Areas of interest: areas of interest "Ko Nan Mong Kok Comprehensive Market (Mei Shu Shui Zhuang West District East)"
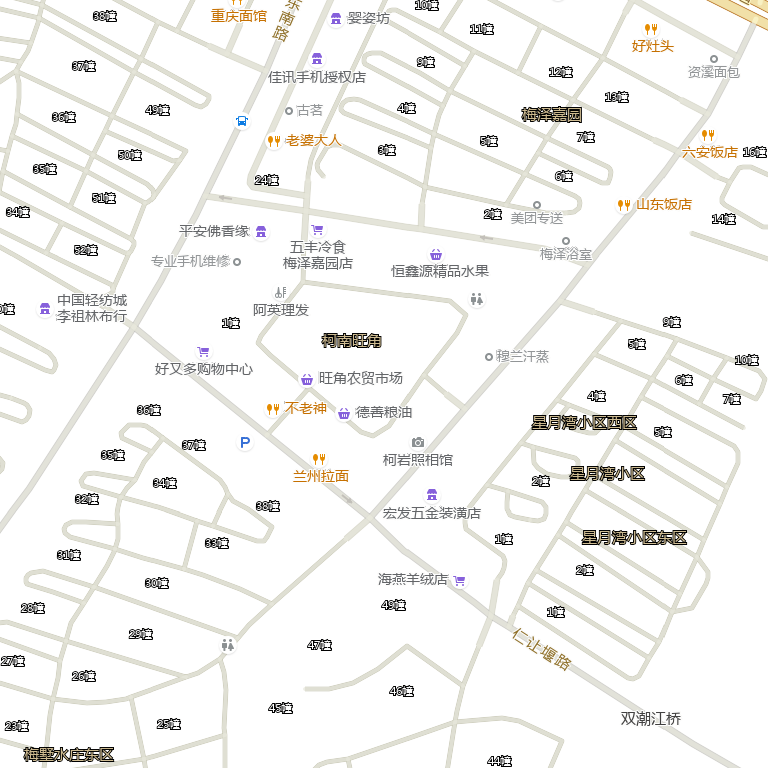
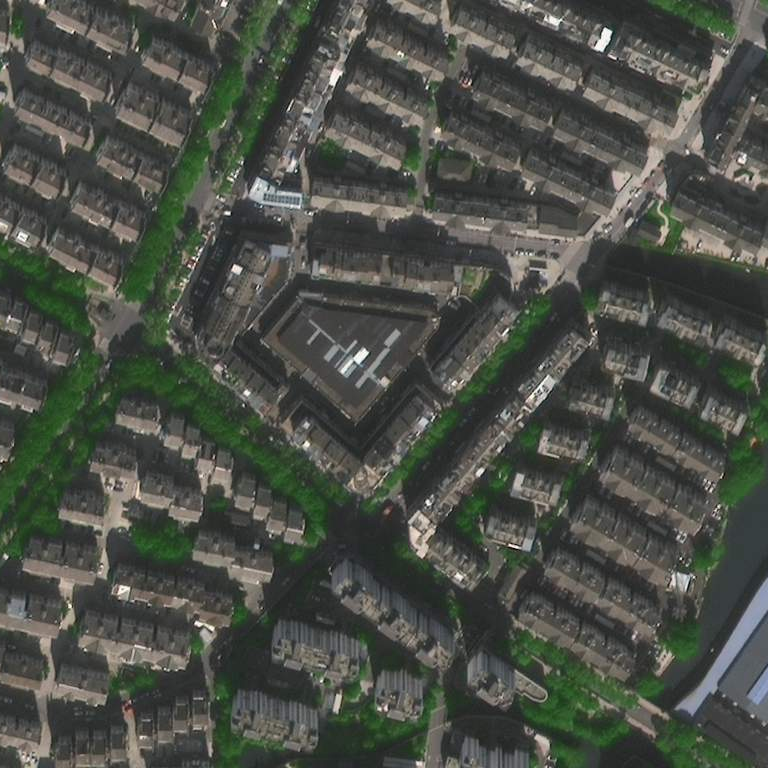